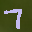
Label: 7